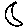
Label: moon